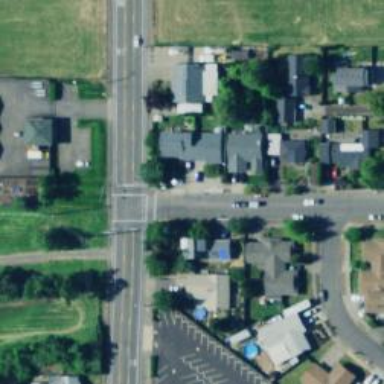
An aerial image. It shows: Solid stop line on the road marking.